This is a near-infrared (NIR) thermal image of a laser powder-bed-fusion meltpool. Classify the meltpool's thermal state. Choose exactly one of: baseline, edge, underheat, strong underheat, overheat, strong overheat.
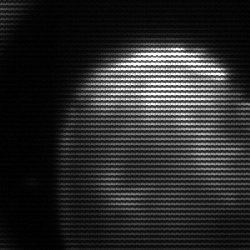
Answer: edge